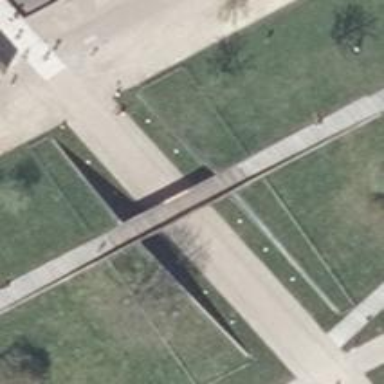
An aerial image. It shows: Footway on bridge.